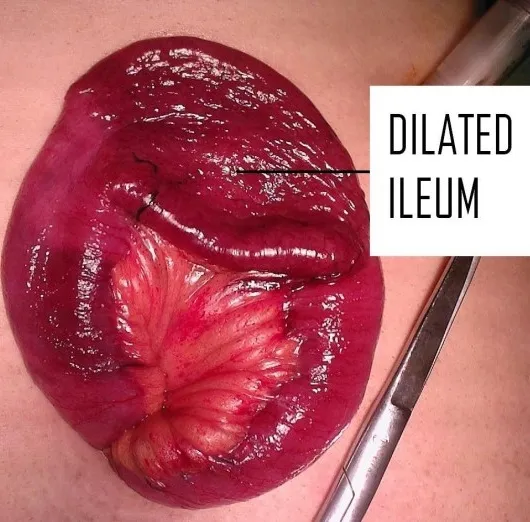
Operative view of the specimen delivered through a laparoscopic port. The abnormal segment of ileum (arrow) can be seen to be dilated in comparison to adjacent normal ileum.
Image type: medical_photograph (other_medical_photograph)